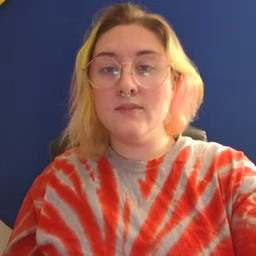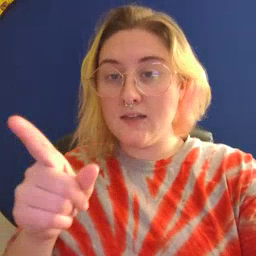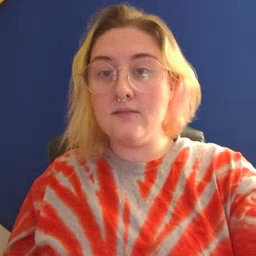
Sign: hesheit